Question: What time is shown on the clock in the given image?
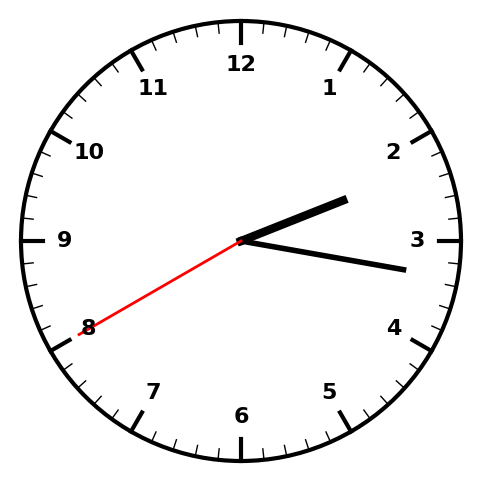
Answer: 02:16:40